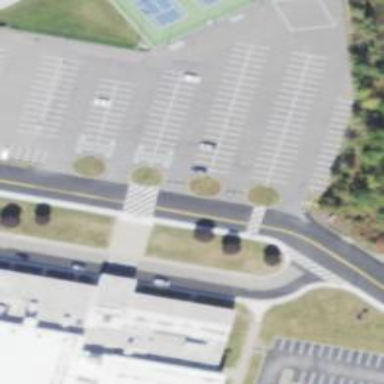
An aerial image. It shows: Parking space.